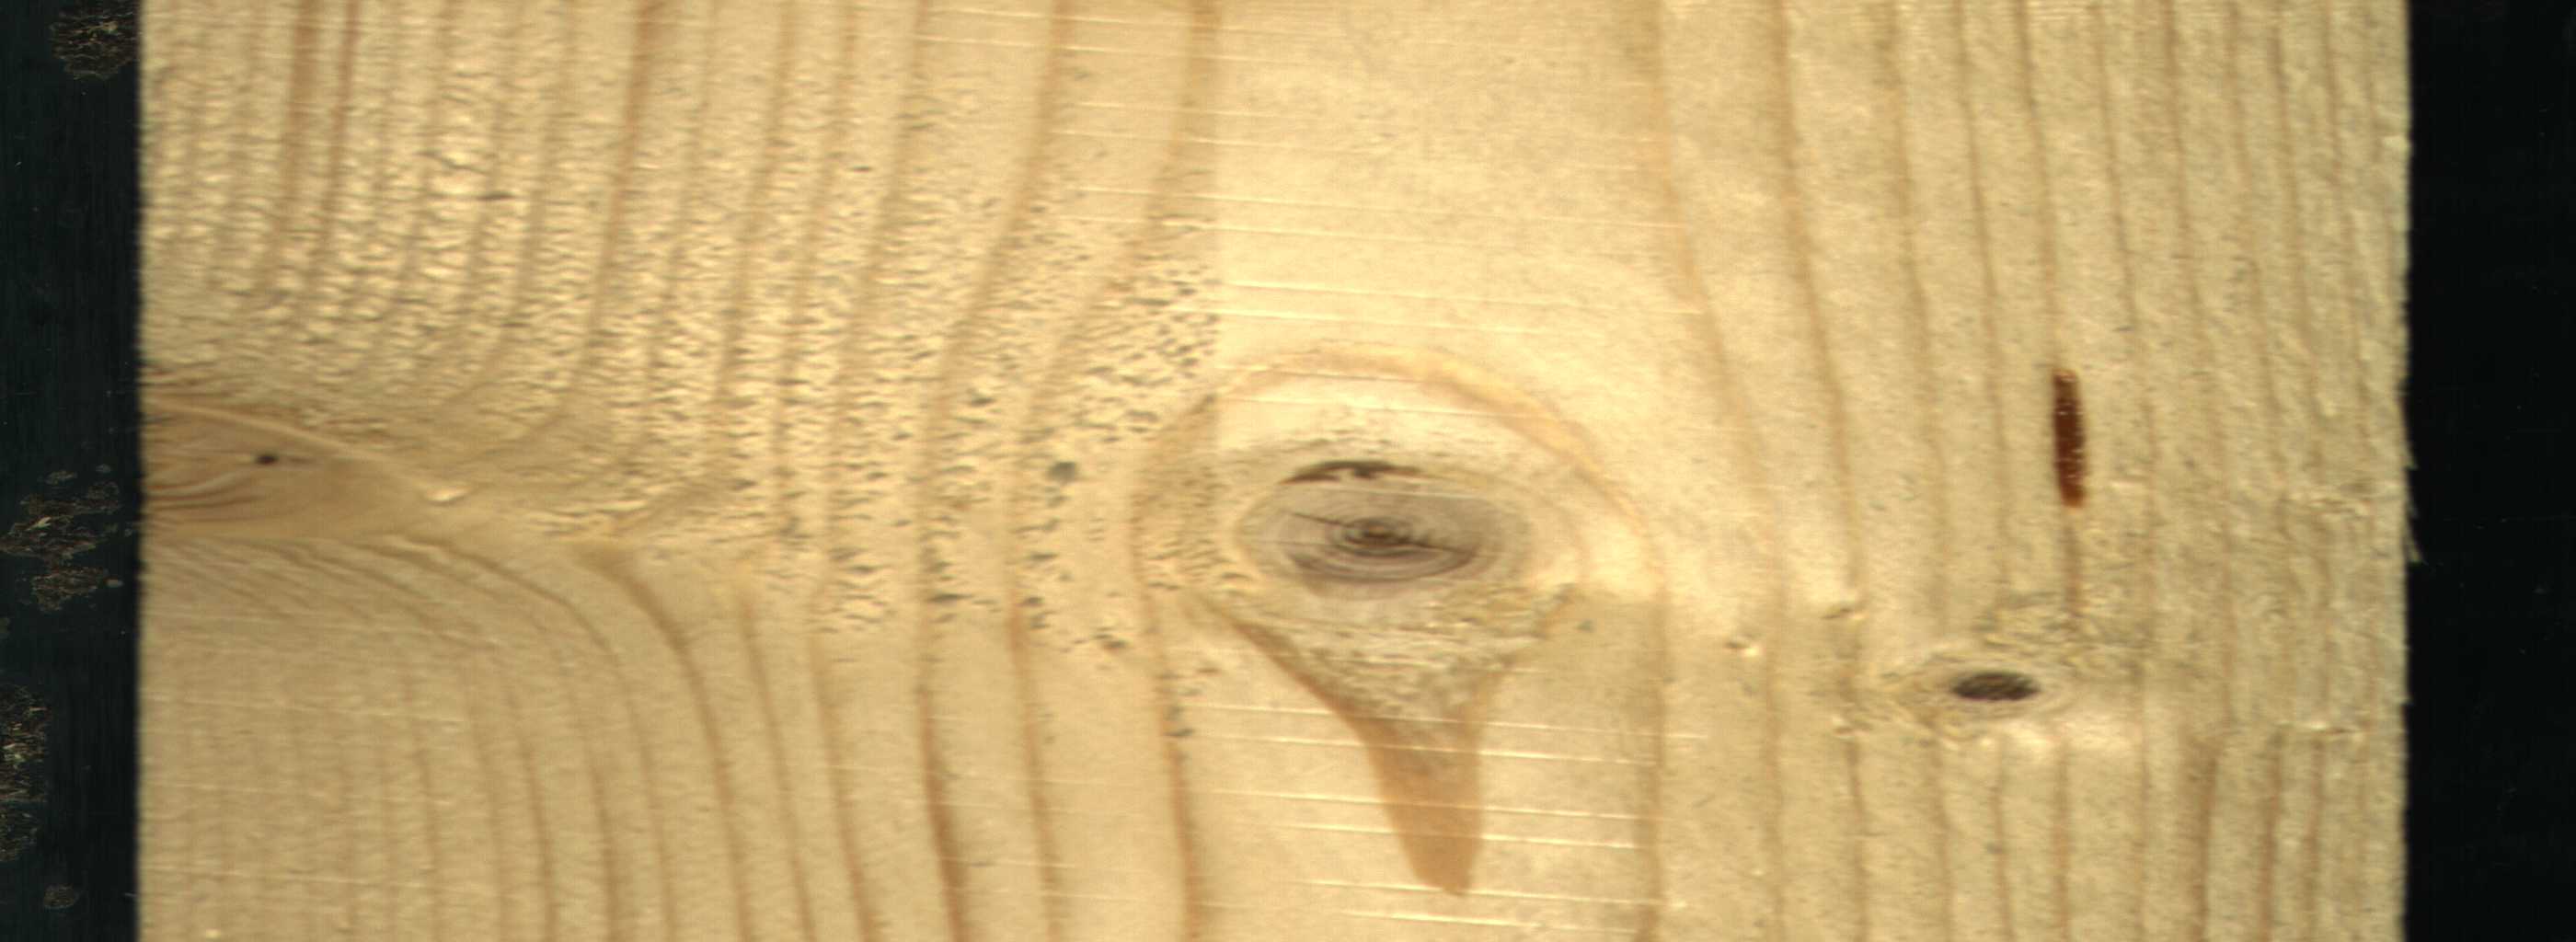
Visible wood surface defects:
resin
Live_Knot
Live_Knot
Live_Knot